Question: What services can I use to develop a 3d graph similar to Facebook's here?
I would like to be able to use mysql data to populate the graph with data.

<URL>
<URL>
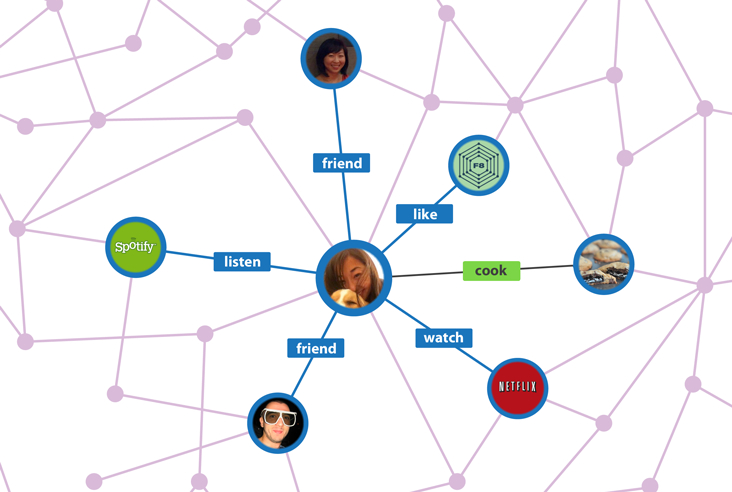
Answer: Arbor JS is a fantastic tool that is very flexible and easy to use: <URL>